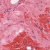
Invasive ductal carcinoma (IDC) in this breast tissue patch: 0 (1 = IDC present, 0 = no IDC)